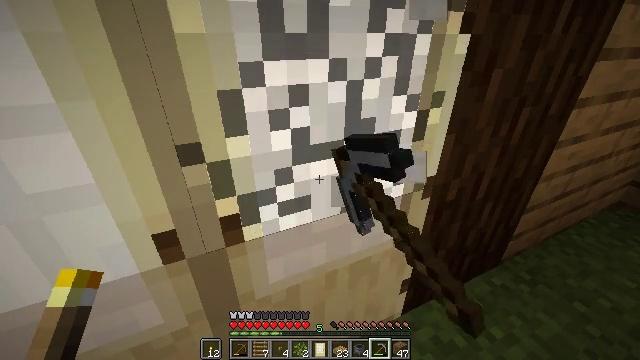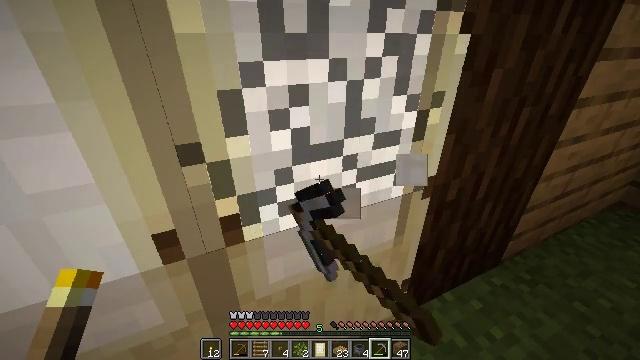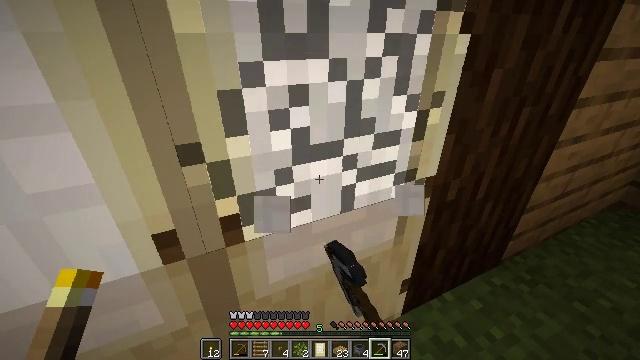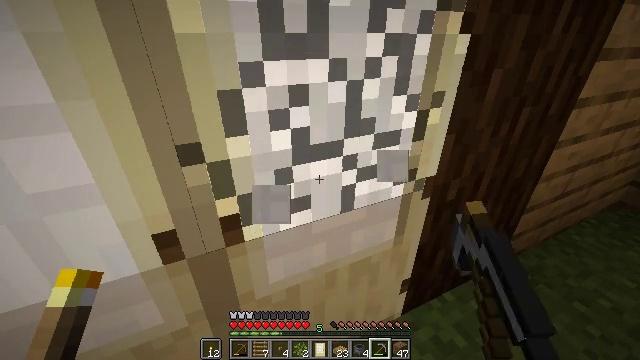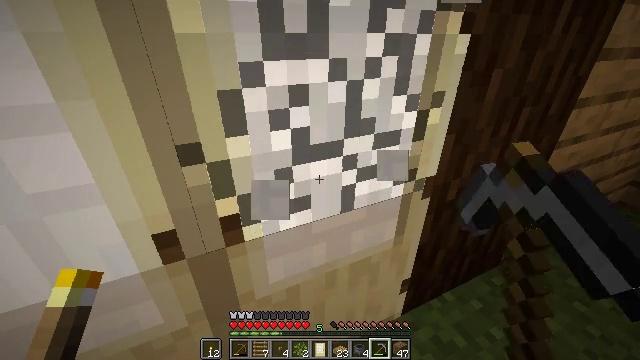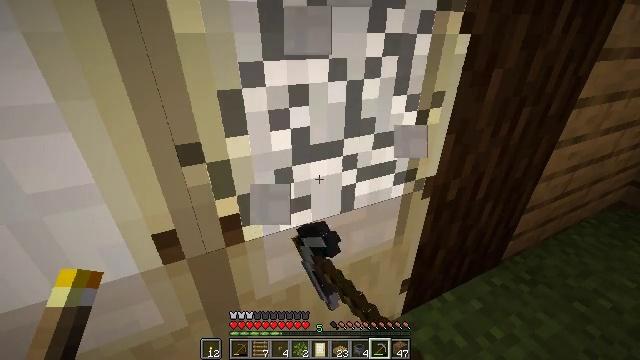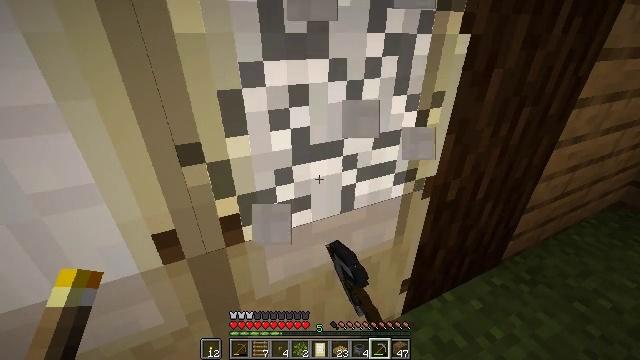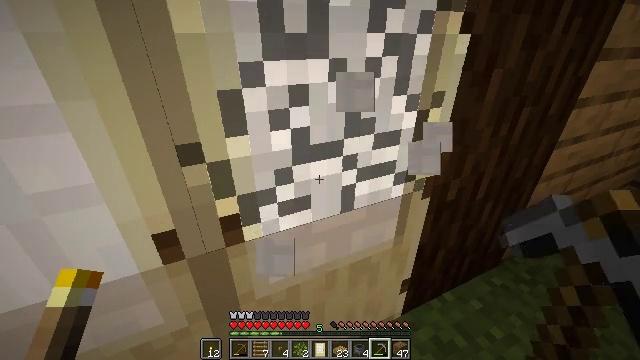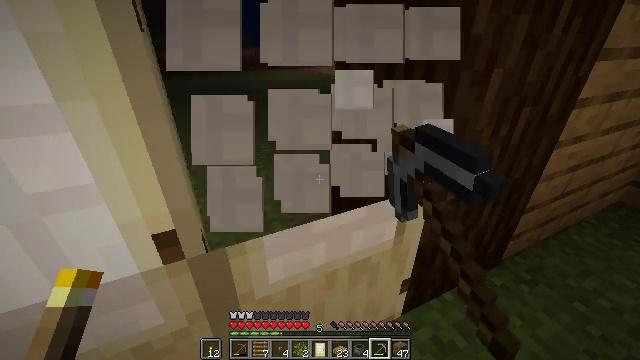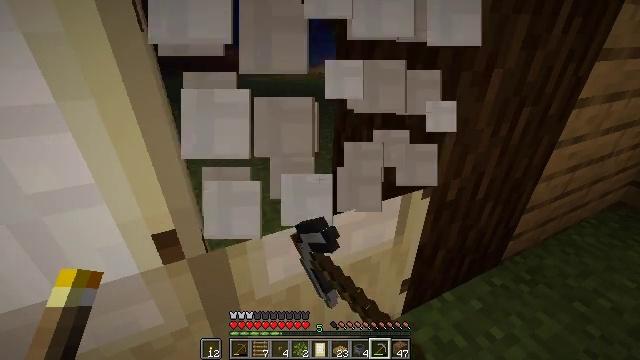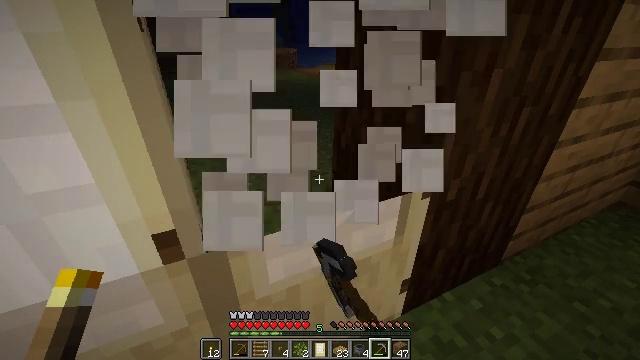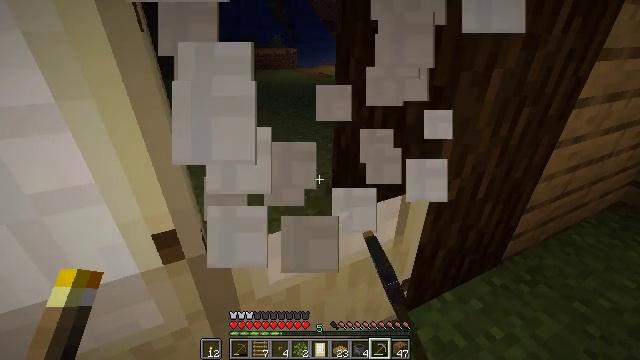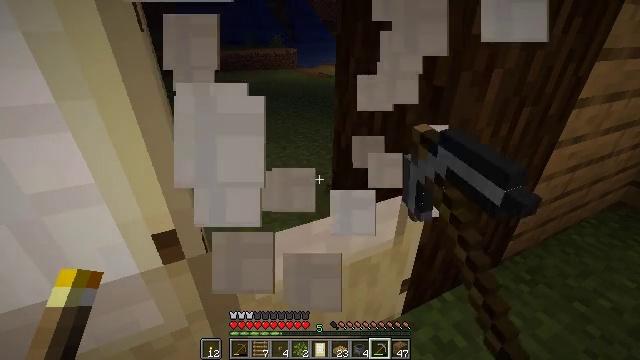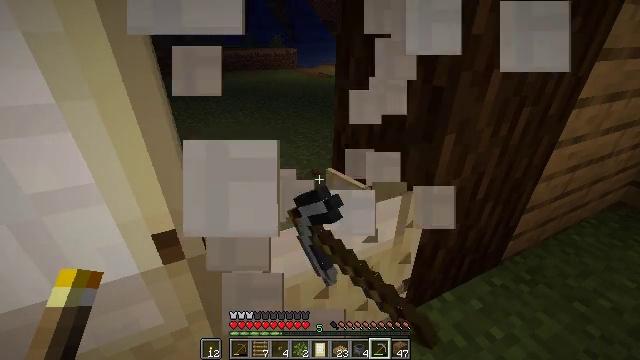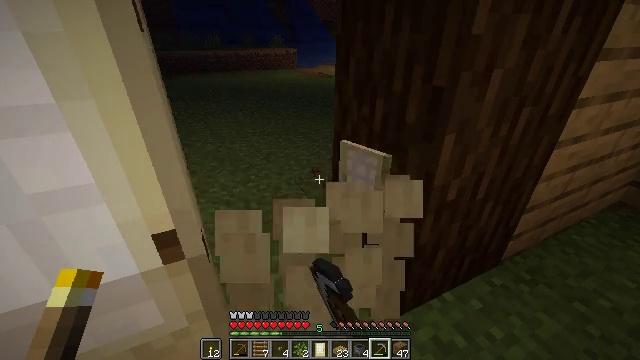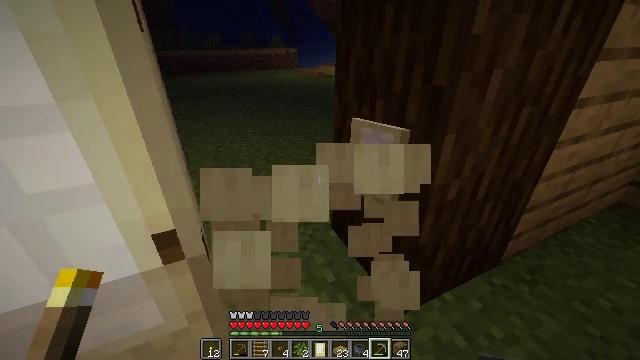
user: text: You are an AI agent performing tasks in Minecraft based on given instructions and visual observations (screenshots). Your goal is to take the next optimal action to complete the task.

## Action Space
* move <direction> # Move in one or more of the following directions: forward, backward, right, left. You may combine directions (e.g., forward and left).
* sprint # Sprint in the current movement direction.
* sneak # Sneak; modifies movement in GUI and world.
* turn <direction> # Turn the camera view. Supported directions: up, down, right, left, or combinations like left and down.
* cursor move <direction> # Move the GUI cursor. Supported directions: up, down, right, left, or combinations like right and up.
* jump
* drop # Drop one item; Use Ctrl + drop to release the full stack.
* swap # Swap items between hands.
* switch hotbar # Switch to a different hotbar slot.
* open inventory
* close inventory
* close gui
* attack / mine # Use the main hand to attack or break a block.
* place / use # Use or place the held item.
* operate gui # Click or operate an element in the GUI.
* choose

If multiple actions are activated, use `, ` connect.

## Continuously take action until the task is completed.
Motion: motion action
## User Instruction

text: Disassemble the birch door from the building.
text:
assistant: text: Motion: attack / mine
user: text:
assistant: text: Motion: attack / mine
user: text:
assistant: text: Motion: attack / mine
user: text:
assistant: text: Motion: attack / mine
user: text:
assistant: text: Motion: attack / mine
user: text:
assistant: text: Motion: attack / mine
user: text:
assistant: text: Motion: attack / mine
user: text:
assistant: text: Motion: attack / mine
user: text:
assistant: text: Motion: attack / mine
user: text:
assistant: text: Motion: attack / mine
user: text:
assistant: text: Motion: attack / mine
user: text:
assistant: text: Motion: attack / mine
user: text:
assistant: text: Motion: attack / mine
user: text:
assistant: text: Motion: attack / mine
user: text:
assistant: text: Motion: attack / mine
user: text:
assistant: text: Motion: attack / mine
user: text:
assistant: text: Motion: attack / mine
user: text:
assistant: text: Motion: attack / mine
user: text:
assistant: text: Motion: turn left and down, attack / mine
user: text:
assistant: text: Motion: turn left and down, attack / mine
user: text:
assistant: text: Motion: attack / mine
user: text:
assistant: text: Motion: turn left, attack / mine
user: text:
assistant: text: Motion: turn left and up, attack / mine
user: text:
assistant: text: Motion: turn left and up, attack / mine
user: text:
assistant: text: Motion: turn left and up, attack / mine
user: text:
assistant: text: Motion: attack / mine
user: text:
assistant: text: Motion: attack / mine
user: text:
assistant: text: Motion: attack / mine
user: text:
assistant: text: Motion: attack / mine
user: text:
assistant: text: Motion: attack / mine